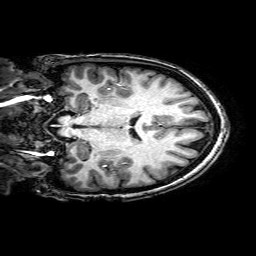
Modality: T1w
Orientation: coronal